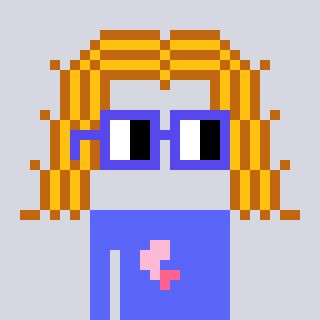
a pixel art character with square blue glasses, a hair-shaped head and a purple-colored body on a cool background